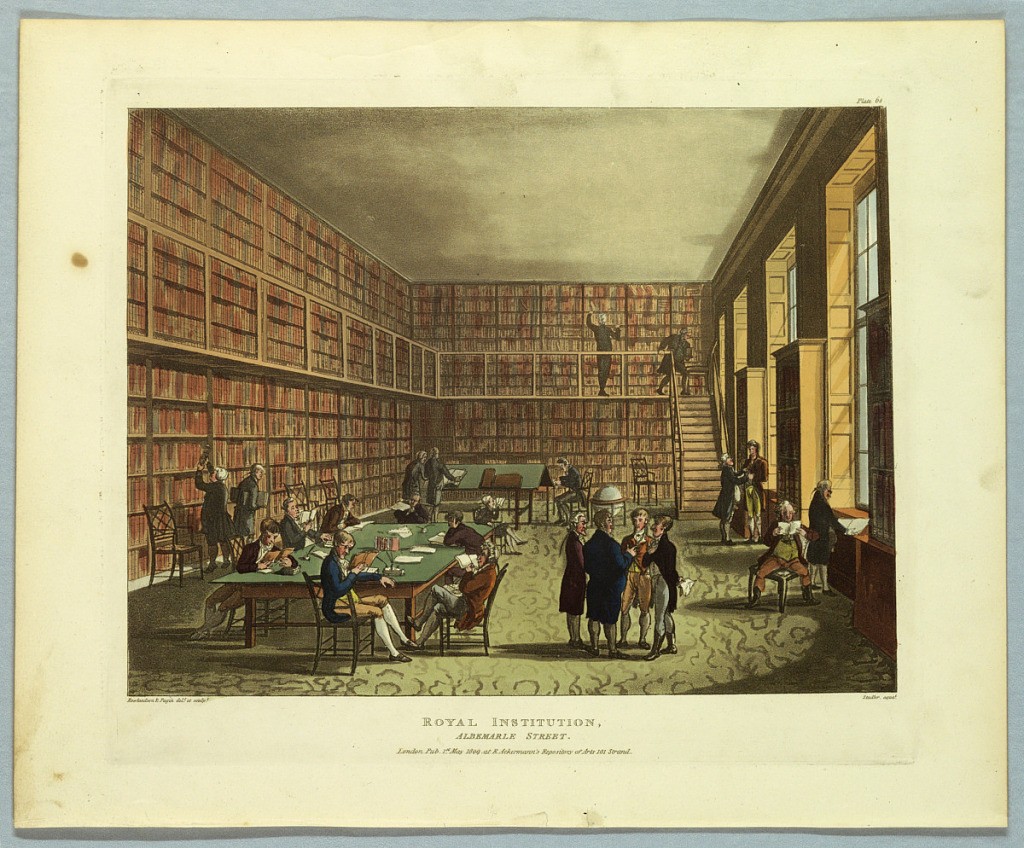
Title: Royal Institution, Albemarle Street, from "Ackermann's Repository"
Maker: Thomas Rowlandson, British, 1756–1827
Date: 1809
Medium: Aquatint, brush and watercolor on paper
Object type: Print
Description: Library room, windows at the right. Men are reading, choosing books, and conversing. Title, artists', and publisher's names below.